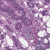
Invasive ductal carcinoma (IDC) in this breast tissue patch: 0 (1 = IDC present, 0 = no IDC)